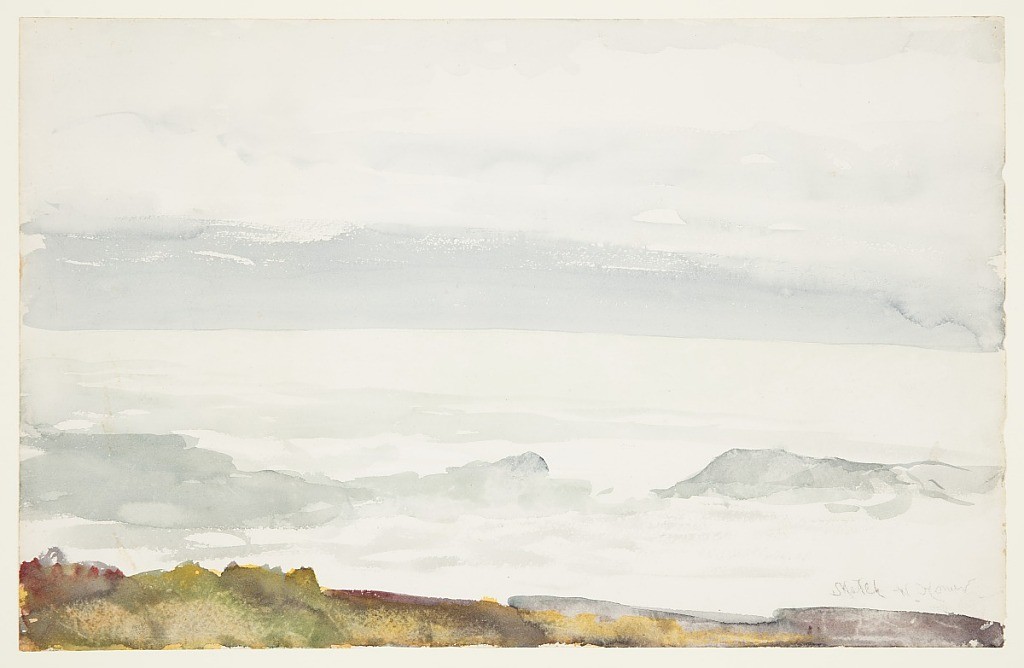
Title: Ocean Seen from a Cliff, Prout's Neck, Maine
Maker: Winslow Homer, American, 1836–1910
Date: ca. 1894
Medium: Brush and watercolor on wove paper
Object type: Drawing
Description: View of the ocean seen from cliff with sky at horizon rendered as slightly darker blue-gray above the expanse of light grey-green water.